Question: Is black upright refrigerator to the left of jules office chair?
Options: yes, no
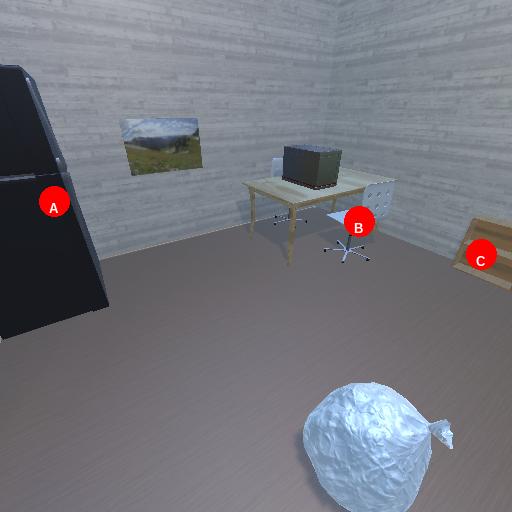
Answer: yes